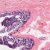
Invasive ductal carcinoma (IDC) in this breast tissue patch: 0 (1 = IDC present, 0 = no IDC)